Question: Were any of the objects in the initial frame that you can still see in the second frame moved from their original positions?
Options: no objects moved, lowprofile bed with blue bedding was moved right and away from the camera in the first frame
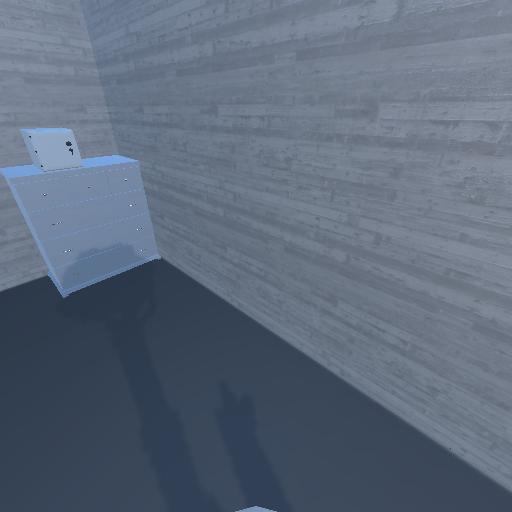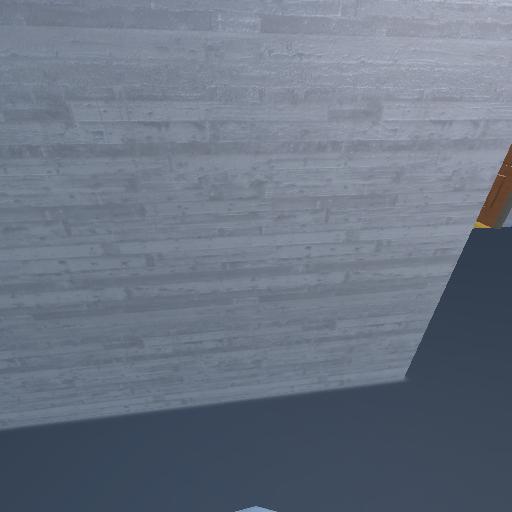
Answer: no objects moved